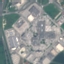
Land use / land cover: Industrial